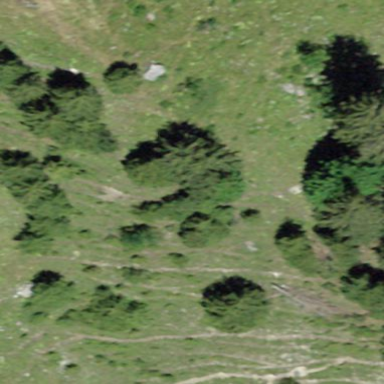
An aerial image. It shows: Forest area.